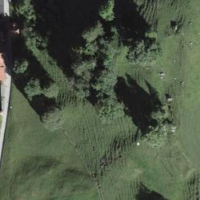
EUNIS habitat code: 23
Species observed at this site:
Crocus vernus